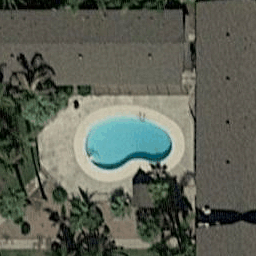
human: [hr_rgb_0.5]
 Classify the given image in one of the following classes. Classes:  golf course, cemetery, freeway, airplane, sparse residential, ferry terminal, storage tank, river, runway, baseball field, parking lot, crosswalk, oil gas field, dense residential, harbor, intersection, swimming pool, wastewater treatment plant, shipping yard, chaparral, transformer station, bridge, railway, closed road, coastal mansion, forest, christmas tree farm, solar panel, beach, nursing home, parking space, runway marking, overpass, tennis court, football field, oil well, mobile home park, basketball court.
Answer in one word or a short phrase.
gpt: swimming pool